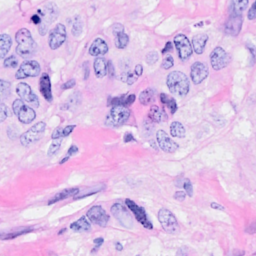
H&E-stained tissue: Breast